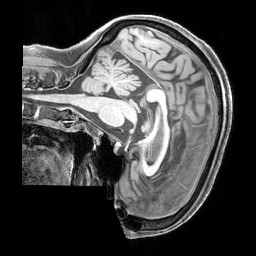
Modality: T1w
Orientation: sagittal
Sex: female
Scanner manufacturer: siemens
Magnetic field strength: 3 T
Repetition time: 2.3 s
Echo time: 0.00226 s